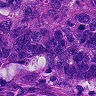
Metastatic tissue present: yes